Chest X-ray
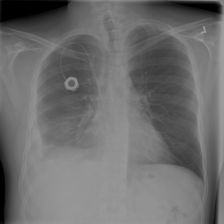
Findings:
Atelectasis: negative
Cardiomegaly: negative
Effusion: positive
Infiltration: positive
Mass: negative
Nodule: positive
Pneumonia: negative
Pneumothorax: negative
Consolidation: negative
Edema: negative
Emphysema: negative
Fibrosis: negative
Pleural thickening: positive
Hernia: negative